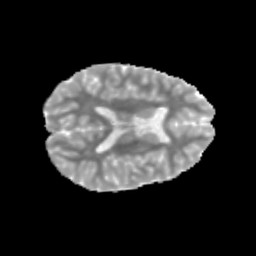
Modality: MD
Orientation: axial
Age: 11
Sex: female
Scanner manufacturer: siemens
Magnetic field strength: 3 T
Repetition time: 3.8 s
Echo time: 0.07 s